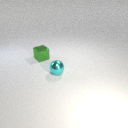
small green metal cube to the left of small cyan metal sphere